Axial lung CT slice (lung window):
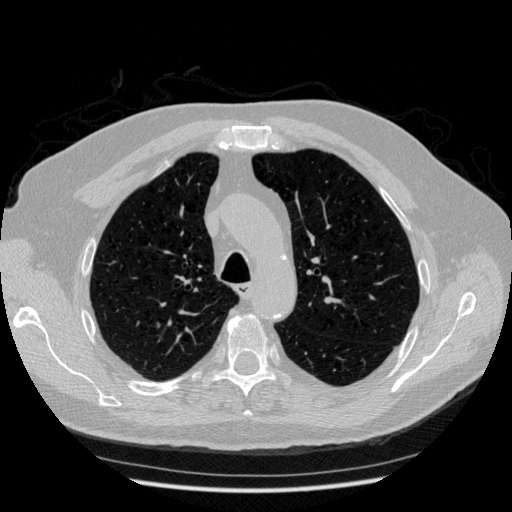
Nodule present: no